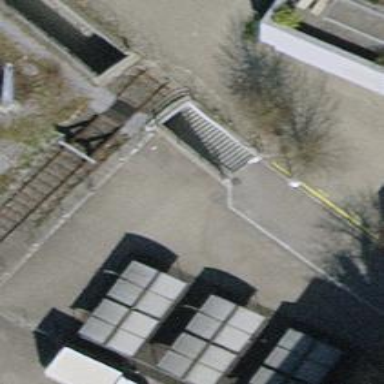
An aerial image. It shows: Set of steps on the road with ramp.